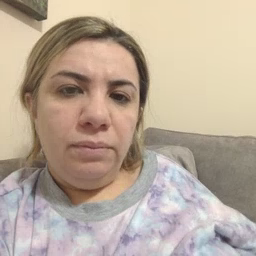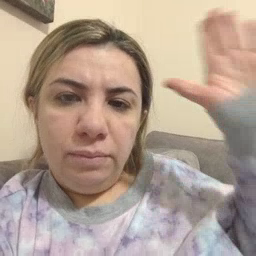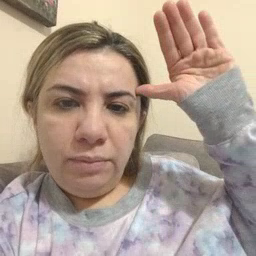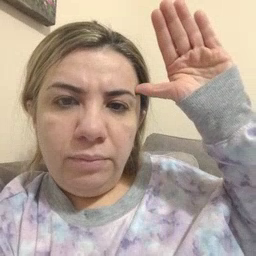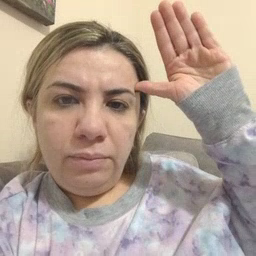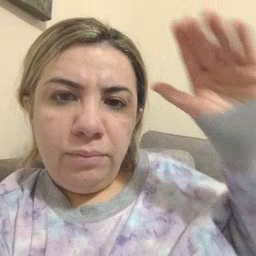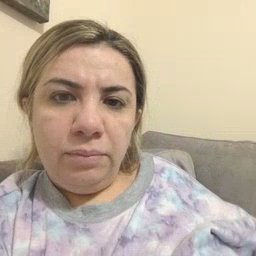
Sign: donkey